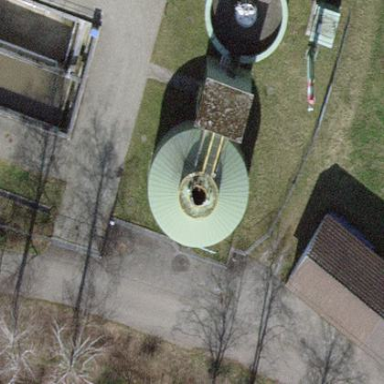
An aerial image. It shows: Silo building with storage tank.